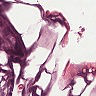
Metastatic tissue present: no